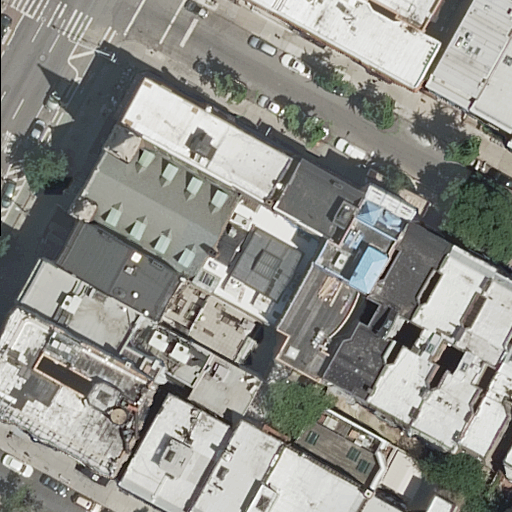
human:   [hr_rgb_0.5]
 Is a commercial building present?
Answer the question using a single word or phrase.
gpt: no

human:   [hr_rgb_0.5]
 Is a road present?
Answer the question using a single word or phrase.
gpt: yes

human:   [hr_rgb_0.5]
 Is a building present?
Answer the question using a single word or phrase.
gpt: yes

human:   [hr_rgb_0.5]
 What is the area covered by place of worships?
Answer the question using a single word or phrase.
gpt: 988m2

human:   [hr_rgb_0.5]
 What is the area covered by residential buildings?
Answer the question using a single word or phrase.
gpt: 5501m2

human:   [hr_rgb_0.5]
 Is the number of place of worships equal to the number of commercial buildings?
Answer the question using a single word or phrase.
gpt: no

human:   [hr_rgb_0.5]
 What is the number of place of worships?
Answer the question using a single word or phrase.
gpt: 1

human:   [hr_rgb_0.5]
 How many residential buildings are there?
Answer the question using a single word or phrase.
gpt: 22

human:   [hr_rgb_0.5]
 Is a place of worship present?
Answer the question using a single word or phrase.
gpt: yes

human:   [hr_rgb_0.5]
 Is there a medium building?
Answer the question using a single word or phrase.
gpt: yes

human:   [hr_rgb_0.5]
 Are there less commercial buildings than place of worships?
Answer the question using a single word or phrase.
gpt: yes

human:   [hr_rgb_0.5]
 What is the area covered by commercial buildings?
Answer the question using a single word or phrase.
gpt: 0m2

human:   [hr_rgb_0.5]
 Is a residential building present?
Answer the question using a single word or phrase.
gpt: yes

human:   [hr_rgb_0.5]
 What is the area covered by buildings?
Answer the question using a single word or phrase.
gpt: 6489m2

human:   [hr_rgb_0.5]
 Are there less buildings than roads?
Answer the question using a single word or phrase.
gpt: no

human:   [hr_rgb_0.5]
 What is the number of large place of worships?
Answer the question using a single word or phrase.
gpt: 1

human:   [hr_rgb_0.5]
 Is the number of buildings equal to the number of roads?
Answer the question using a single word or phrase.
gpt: no

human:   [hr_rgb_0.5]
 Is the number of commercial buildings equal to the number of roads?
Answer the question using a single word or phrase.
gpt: no

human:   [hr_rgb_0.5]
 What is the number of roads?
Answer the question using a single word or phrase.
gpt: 4

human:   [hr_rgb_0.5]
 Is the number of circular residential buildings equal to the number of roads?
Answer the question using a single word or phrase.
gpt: no

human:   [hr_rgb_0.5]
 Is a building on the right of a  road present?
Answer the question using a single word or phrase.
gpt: yes

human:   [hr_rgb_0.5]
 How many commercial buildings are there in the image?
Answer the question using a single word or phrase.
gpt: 0

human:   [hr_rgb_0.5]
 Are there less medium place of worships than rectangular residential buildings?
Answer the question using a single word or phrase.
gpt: yes

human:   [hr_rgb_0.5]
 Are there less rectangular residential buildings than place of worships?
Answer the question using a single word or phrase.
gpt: no

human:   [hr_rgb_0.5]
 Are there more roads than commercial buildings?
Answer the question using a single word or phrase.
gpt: yes

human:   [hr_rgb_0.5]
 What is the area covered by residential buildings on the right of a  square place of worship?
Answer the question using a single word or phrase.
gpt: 0m2

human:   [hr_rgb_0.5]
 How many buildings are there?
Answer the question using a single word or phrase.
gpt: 23

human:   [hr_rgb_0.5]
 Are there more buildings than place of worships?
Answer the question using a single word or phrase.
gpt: yes

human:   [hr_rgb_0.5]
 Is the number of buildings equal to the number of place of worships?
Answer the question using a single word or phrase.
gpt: no

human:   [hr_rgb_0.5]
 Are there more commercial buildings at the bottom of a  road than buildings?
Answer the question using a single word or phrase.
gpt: no

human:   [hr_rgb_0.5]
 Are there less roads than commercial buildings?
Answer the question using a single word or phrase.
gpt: no

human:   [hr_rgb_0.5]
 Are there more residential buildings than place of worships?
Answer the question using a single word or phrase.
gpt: yes

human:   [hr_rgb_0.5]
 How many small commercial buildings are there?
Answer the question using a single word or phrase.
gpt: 0

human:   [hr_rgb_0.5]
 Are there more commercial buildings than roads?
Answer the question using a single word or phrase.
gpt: no

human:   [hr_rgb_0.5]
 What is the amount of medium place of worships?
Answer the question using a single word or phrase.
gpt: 0

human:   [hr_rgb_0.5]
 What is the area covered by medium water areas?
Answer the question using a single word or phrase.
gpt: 0m2

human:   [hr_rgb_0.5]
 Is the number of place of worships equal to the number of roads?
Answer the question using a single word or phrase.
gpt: no

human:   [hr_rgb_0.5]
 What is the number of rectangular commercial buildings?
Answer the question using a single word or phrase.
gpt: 0

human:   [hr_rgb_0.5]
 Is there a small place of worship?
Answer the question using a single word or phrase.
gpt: no

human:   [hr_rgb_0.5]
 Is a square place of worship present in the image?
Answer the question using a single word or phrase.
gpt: no

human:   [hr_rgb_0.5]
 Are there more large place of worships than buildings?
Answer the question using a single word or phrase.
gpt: no

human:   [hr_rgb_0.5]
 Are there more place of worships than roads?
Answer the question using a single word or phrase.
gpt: no

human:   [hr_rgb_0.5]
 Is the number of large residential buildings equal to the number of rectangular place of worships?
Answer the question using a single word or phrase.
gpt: no

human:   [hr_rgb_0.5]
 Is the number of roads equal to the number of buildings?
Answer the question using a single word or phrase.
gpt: no

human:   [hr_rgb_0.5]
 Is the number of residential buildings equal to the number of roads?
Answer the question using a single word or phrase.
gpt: no

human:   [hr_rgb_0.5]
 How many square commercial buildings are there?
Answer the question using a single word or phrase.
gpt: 0

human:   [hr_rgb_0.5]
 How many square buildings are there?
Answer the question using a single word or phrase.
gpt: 0

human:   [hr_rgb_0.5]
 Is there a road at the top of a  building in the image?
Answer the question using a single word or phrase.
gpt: yes

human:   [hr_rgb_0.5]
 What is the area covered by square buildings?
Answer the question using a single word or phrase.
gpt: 0m2

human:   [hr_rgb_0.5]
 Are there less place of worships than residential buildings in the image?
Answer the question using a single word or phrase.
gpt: yes

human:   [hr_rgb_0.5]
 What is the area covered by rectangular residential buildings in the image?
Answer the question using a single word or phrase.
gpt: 1624m2

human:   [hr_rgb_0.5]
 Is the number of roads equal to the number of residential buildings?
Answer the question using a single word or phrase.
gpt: no

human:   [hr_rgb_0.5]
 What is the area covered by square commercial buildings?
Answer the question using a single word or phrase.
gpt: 0m2

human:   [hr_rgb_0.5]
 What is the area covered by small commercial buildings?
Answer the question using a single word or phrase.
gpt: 0m2

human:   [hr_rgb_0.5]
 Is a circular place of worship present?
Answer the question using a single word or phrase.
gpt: no

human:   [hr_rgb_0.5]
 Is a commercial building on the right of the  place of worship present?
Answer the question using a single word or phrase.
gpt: no

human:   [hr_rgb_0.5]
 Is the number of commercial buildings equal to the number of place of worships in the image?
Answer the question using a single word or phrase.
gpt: no

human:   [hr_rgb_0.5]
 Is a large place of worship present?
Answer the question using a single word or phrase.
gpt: yes

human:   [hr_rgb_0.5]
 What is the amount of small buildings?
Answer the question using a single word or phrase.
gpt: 5

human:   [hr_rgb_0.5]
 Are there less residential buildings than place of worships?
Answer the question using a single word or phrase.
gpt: no

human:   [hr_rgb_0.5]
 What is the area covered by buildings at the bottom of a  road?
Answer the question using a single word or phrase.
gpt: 5601m2

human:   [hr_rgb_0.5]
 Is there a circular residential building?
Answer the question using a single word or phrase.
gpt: no

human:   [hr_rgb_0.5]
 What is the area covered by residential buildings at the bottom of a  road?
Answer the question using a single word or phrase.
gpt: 4612m2

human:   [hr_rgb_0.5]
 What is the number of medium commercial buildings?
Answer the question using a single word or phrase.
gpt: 0